Interaction volume radius: 5 \u00c5
Interaction volume height: 30 \u00c5
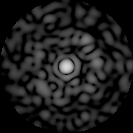
Disorder parameter: 0.8014